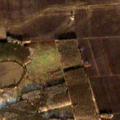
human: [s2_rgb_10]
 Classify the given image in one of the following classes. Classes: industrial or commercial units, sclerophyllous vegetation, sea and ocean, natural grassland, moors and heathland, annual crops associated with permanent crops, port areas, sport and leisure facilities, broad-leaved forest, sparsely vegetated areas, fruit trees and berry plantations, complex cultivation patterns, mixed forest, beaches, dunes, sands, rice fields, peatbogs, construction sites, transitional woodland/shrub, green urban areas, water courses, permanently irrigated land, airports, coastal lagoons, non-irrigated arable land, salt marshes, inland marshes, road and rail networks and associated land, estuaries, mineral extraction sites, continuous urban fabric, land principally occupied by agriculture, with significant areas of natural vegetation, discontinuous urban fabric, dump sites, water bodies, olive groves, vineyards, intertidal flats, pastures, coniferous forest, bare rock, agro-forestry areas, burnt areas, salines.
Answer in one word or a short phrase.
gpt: non-irrigated arable land, broad-leaved forest, transitional woodland/shrub